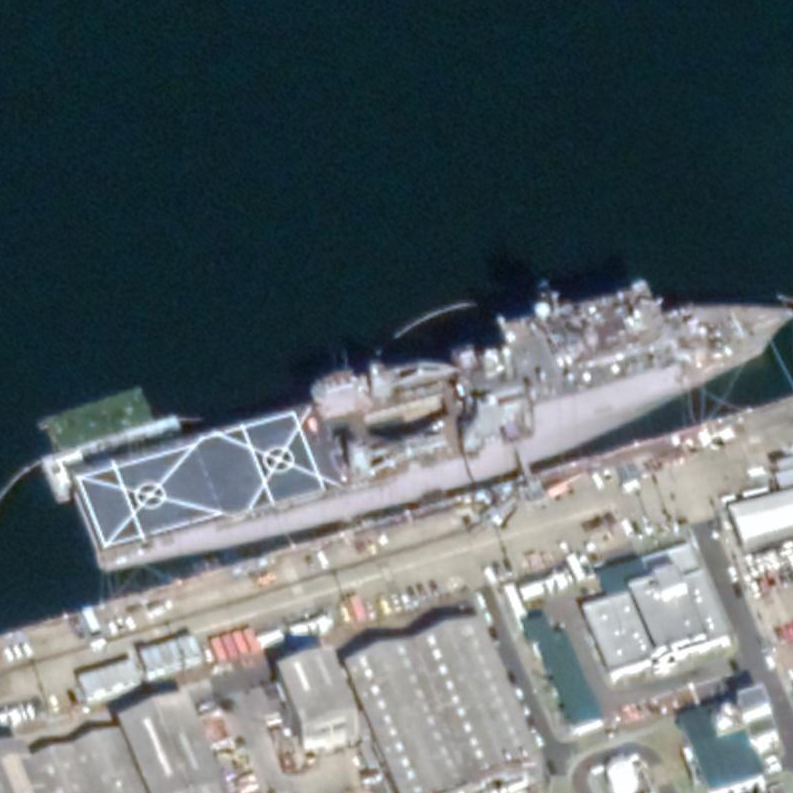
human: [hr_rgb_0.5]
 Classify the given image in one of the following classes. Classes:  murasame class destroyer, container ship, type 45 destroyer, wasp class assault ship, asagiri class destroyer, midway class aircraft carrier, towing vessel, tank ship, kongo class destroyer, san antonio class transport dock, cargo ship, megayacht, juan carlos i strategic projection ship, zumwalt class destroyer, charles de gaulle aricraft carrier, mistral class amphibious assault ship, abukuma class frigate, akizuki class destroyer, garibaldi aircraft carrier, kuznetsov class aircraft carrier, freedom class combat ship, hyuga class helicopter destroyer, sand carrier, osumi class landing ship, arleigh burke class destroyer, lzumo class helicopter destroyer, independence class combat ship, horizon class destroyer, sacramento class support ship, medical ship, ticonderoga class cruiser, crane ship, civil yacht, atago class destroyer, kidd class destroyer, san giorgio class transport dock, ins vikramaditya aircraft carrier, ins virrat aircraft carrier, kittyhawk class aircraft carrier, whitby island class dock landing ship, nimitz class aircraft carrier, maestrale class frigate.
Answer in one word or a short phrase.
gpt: Whitby Island class dock landing ship